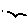
Label: bird